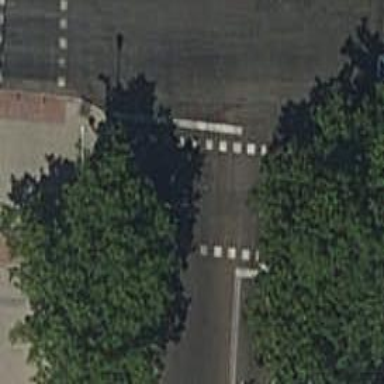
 there are traffic signals and zebra crossing."